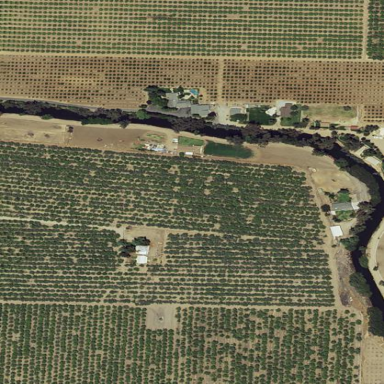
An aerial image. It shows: Almond orchard with rows of almond trees.